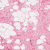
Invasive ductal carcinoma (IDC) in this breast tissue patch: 0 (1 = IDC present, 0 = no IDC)